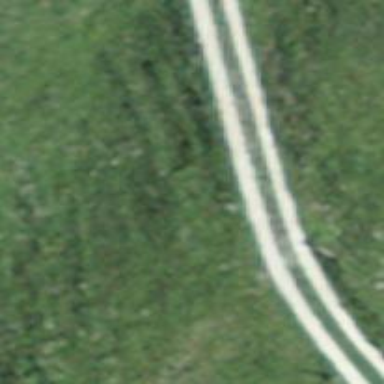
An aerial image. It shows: Track road with grade3 tracktype.